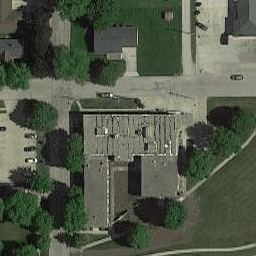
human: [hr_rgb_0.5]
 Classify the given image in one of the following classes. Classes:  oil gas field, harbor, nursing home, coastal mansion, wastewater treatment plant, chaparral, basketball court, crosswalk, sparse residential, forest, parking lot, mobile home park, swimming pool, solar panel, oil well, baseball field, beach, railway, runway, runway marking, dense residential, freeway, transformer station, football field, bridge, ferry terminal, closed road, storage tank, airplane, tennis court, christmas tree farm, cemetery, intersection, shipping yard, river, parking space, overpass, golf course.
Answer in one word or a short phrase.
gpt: nursing home